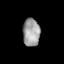
Tissue: lung
Cell type: T cells
Senescence score: 0.2308
Nuclear area (px): 471
Mean DAPI intensity: 156.696